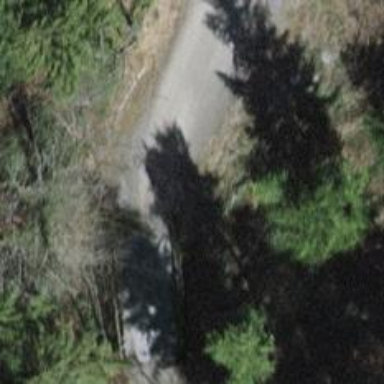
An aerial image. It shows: Gravel track on bridge with grade 2 track type.